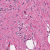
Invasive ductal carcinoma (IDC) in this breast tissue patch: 0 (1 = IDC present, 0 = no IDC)